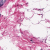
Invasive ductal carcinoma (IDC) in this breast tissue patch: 0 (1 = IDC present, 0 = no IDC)